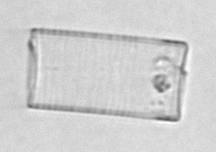
Label: Guinardia_flaccida